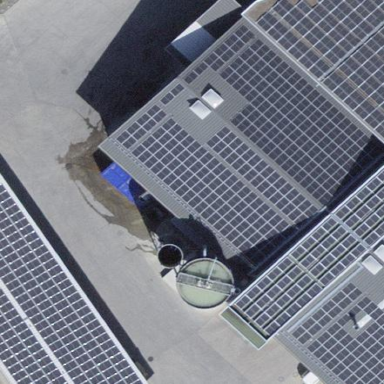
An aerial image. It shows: Solar power generator.